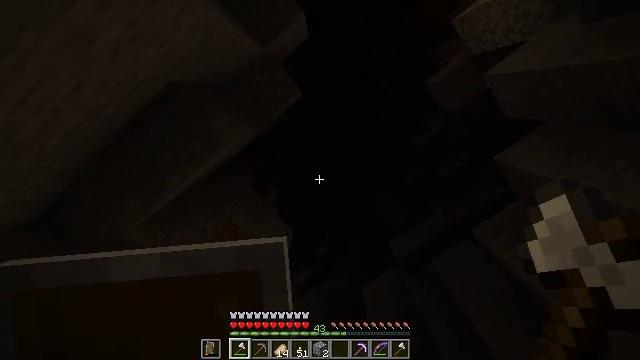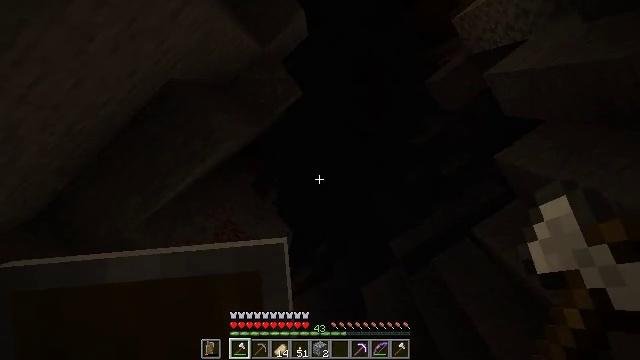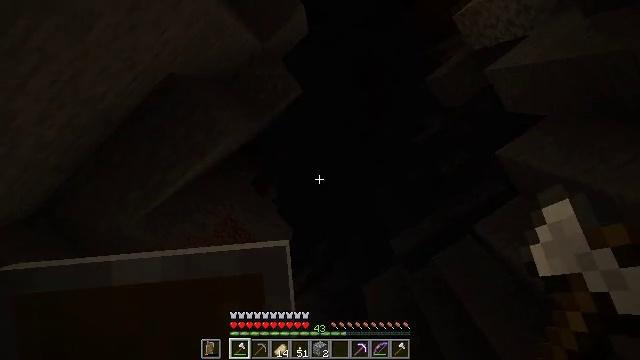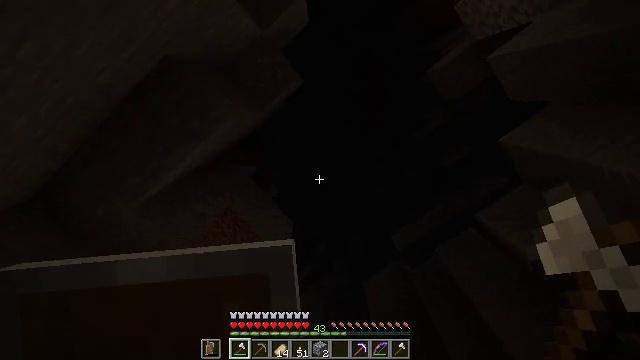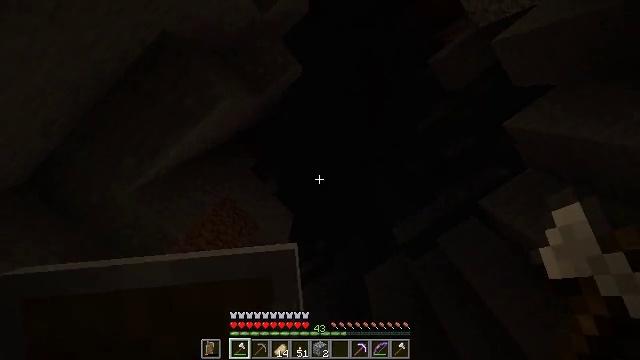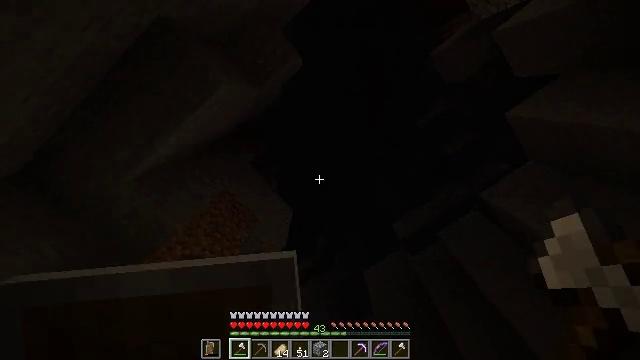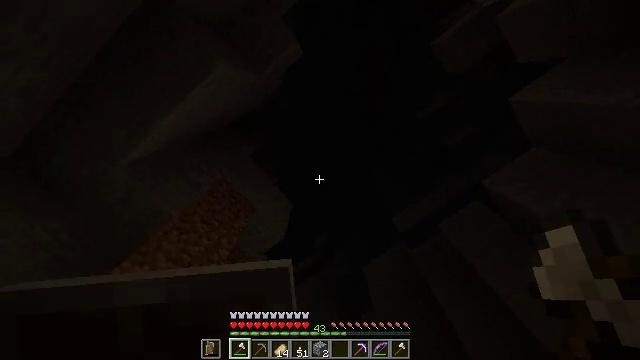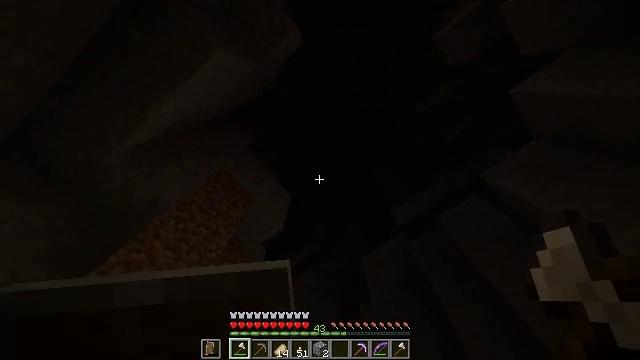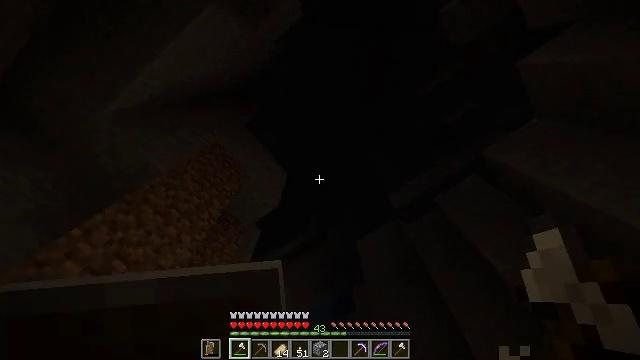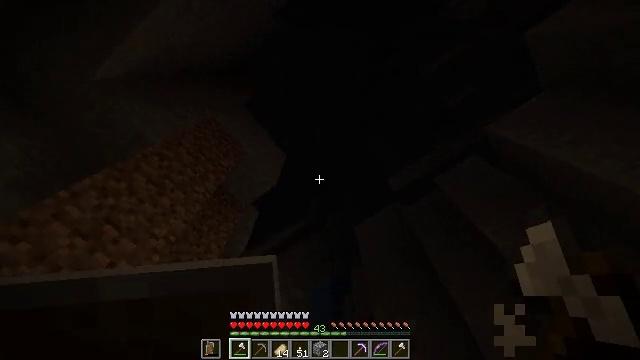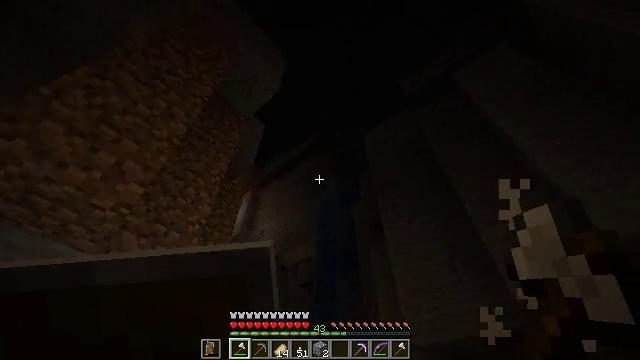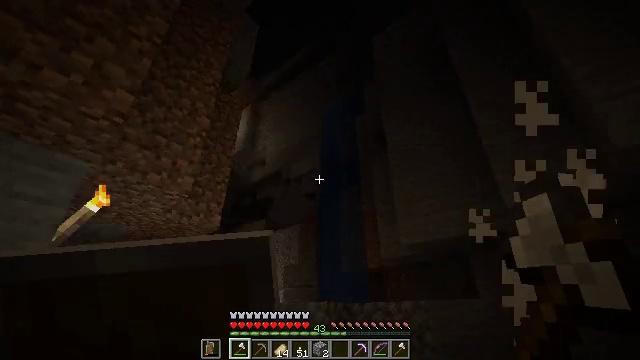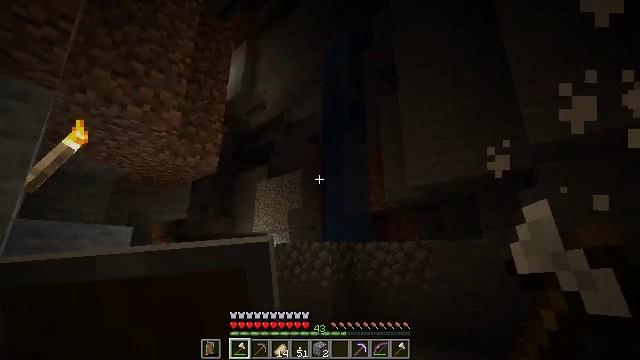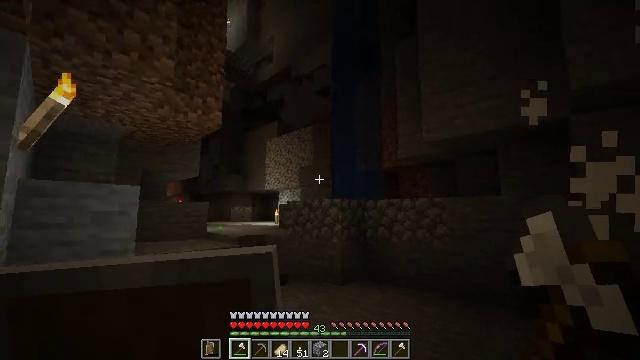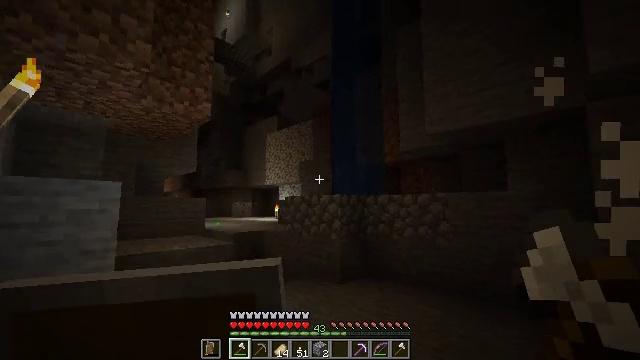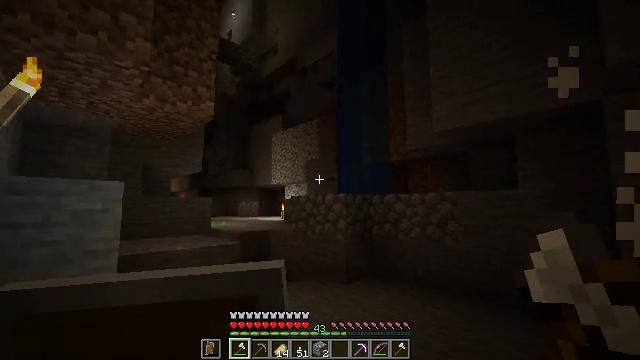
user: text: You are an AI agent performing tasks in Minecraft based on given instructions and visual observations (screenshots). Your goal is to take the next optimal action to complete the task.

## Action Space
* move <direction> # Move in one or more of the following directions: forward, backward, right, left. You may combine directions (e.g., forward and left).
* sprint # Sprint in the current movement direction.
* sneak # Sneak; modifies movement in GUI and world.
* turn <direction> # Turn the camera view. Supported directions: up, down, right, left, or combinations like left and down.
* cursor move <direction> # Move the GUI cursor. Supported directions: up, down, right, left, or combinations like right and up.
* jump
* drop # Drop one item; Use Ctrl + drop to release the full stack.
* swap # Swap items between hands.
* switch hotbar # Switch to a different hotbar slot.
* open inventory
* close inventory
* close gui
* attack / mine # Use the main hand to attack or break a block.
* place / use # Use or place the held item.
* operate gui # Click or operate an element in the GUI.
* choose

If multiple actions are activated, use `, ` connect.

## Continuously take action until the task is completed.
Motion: motion action
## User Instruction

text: Hunt a slime.
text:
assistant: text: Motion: move forward
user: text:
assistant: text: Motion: move forward
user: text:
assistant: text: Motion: move forward
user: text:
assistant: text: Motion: move forward
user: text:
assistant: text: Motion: move forward
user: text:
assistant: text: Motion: move forward
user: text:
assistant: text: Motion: move forward, turn down
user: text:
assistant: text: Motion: move forward, turn right and down
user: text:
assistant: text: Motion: move forward, turn down
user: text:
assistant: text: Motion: move forward, turn left and down
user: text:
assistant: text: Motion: move forward, turn down
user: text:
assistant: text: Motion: move forward, turn down
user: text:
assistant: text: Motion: move forward and move right, turn left and down
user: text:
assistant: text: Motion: move forward and move right, turn down
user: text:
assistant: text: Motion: move forward and move right, turn left
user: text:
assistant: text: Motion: move forward and move right
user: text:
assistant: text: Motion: move forward
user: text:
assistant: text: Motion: move forward, turn left
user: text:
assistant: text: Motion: move forward, turn left
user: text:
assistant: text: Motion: move forward, turn left
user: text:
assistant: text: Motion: move forward, turn left
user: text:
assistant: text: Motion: move forward
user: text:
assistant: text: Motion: move forward
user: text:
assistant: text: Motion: move forward
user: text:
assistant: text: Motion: move forward
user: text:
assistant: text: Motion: move forward, turn down
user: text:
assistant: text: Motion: move forward, turn down
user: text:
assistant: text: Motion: move forward, turn down
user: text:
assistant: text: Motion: move forward
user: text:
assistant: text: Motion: move forward